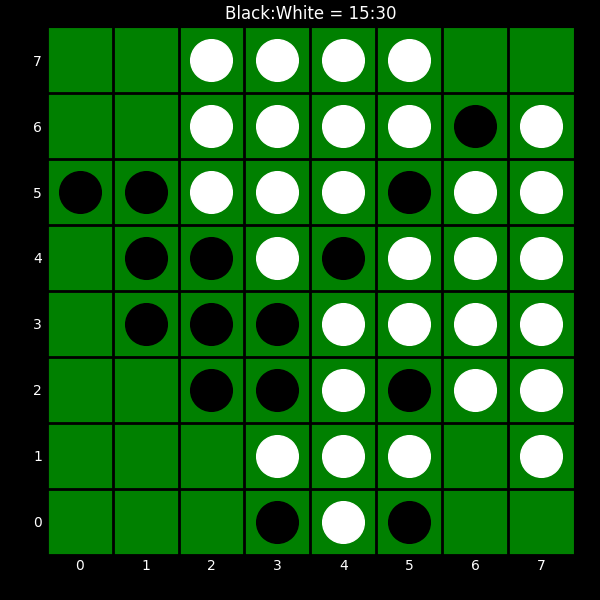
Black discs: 15
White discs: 30